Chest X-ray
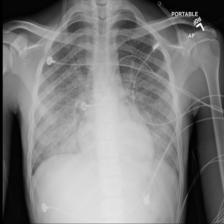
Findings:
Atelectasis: negative
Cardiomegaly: negative
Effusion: negative
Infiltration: negative
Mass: negative
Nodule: negative
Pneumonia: negative
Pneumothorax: negative
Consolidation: negative
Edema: positive
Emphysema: negative
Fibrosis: negative
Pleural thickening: negative
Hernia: negative